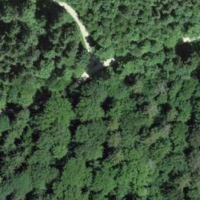
EUNIS habitat code: 41
Species observed at this site:
Daphne laureola